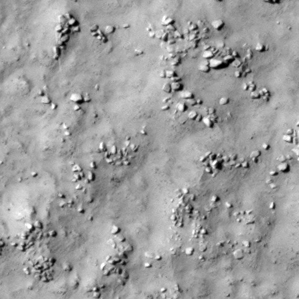
Label: non_frost